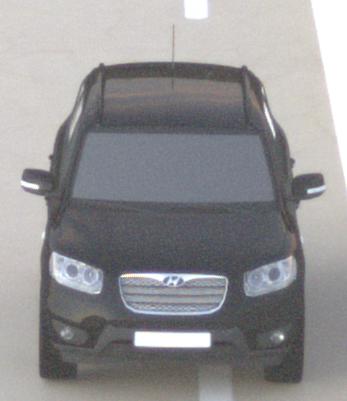
Make: Hyundai
Model: Santa Fe 2.4
Detailed model: Santa Fe (CM)
Model produced from: 2010/01
Model produced until: 2012/09
Doors: 5
Color: black
Road condition: dry road
Daytime: sunrise or sunset
Contrast: low contrast